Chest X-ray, AP view. Patient: 45 years old, sex F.
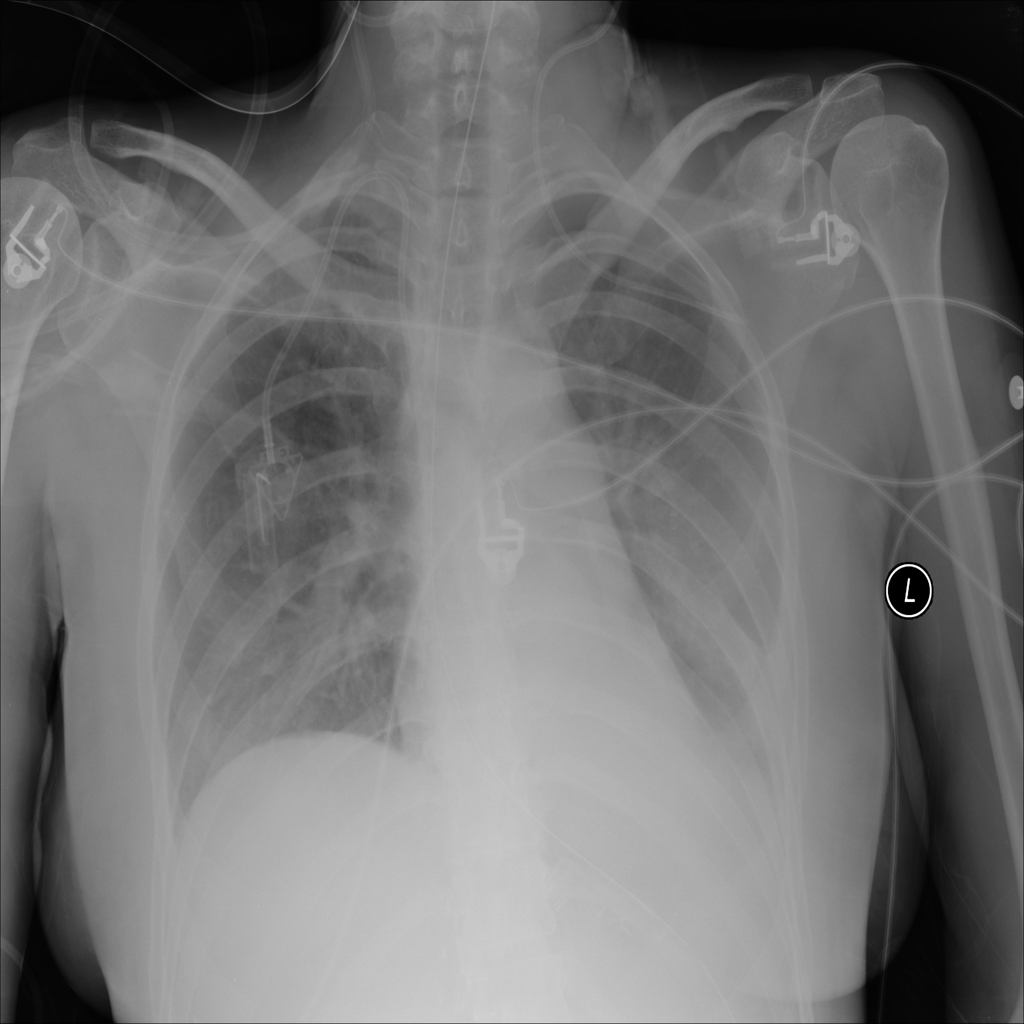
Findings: Atelectasis, Effusion